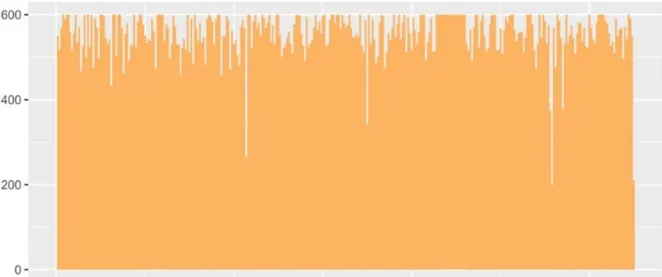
The diagnosis of Leishmania infection by metagenomics next-generation sequencing (mNGS). (A) Mapping of Leishmania donovani reads on the genome.
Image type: pathology (immunostaining)